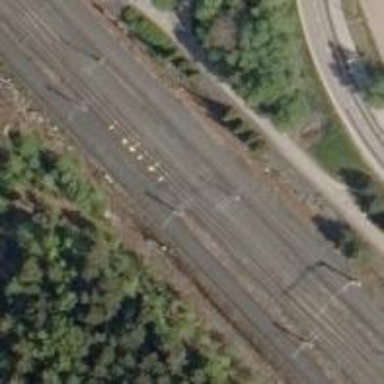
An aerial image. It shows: Railway crossover.